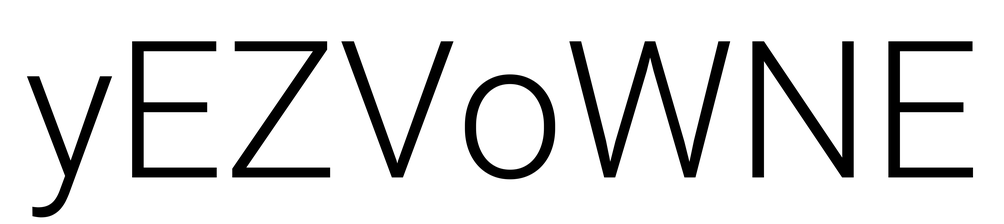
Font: Roboto_Light